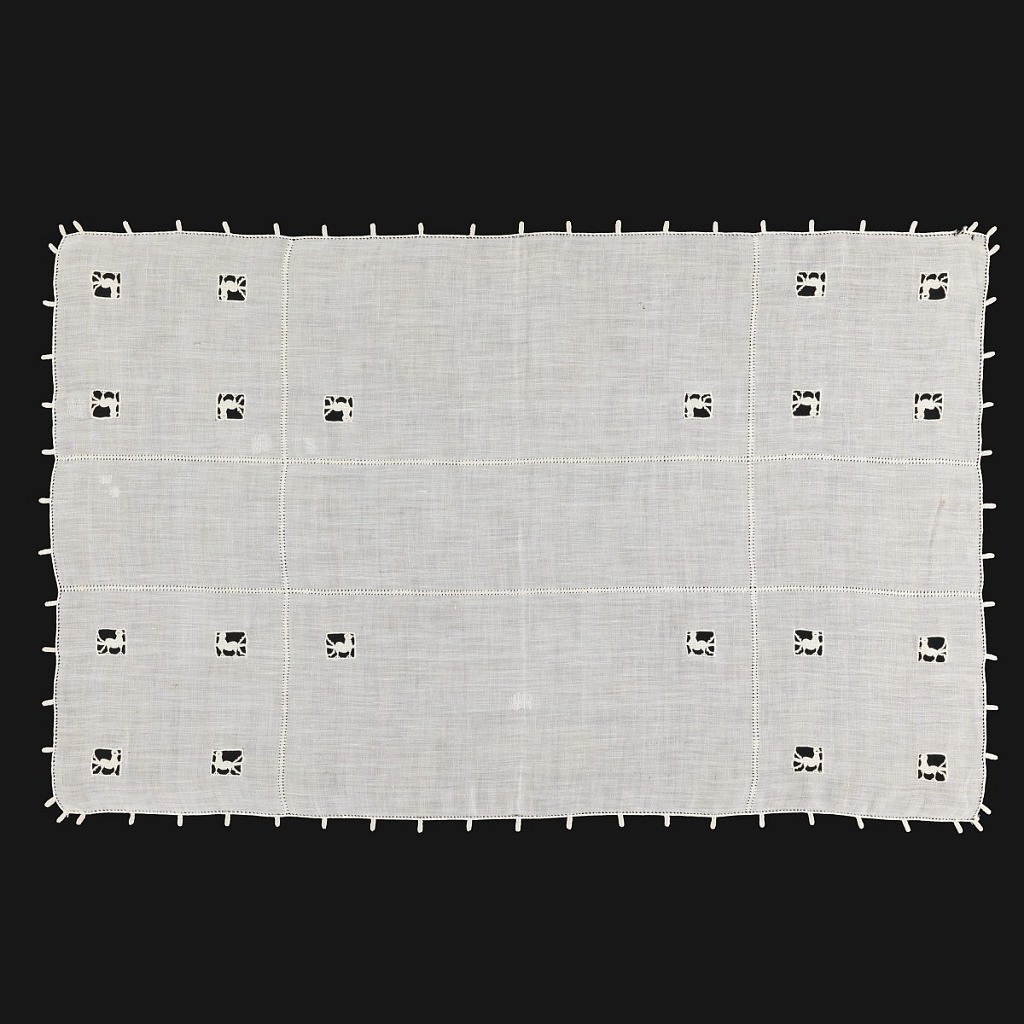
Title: Cover
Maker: Sybil Carter Indian Mission and Lace Industry Association
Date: ca. 1900
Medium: linen Technique: cutwork with needle lace fillings and hemstitching Label: linen embroidered with cutwork and needle lace fillings
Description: Linen table cover with embroidery and cutwork squares filled with needle lace in the form of stylized birds. Edged with woven picots.